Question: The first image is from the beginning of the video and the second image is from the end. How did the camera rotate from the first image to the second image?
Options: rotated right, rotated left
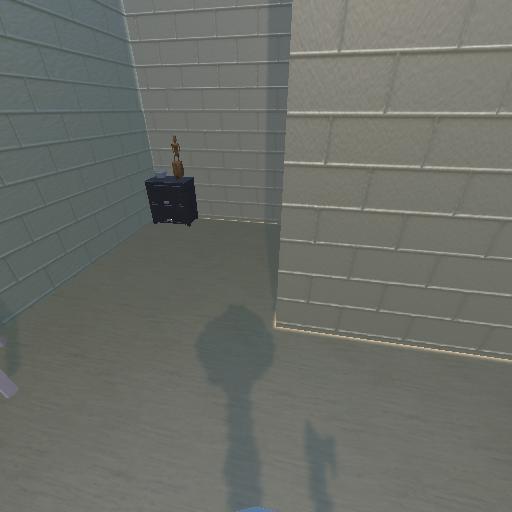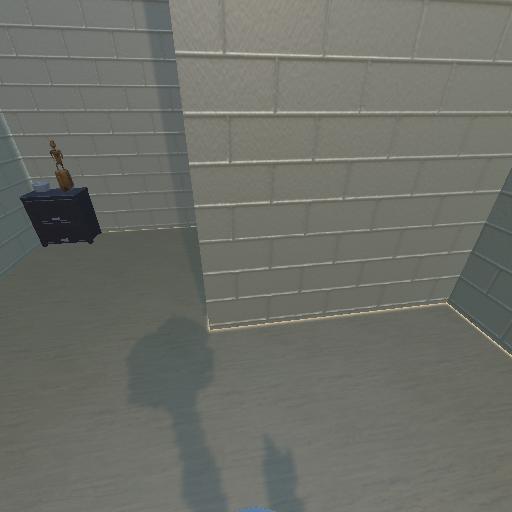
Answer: rotated right